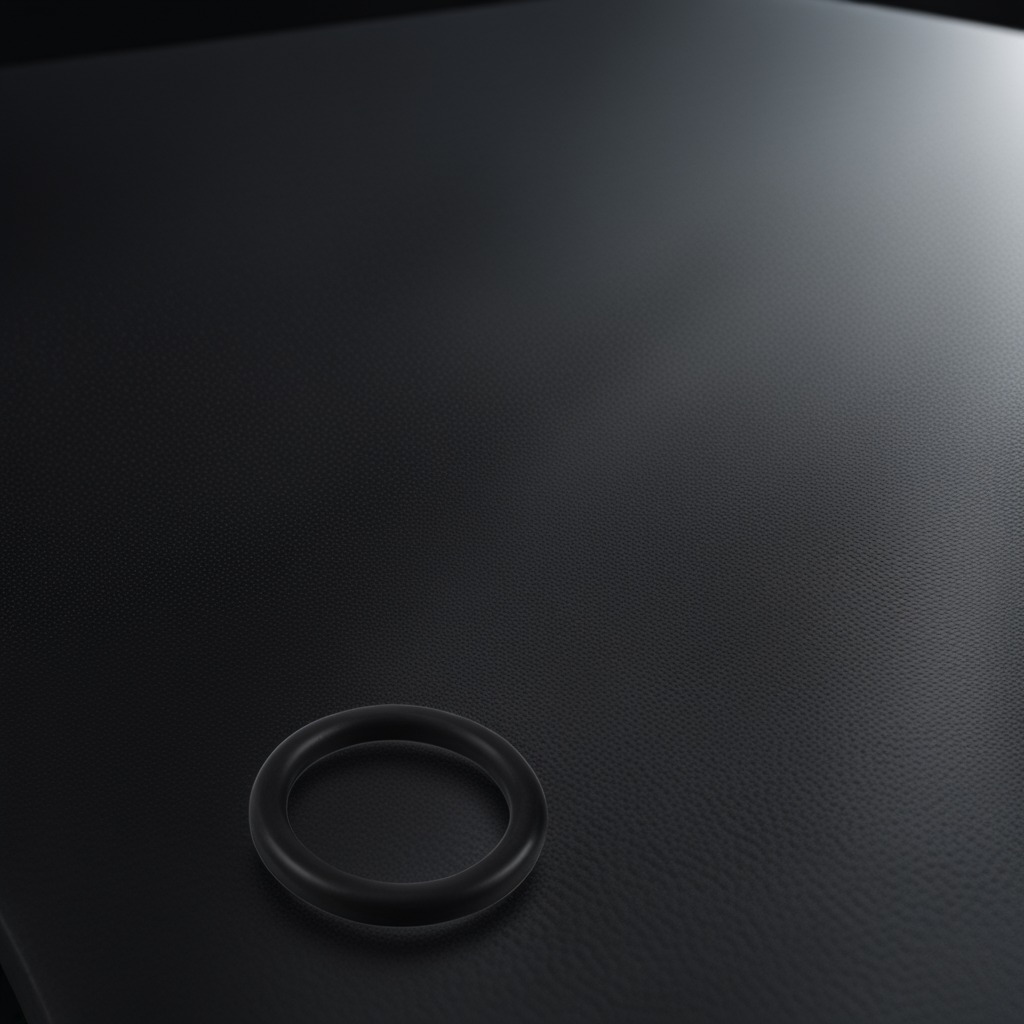
A rubber O-ring lying on a clean granite tabletop covered with a black rubber mat inside a workshop at night soft shadows worn but beneath the mat